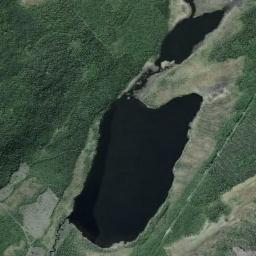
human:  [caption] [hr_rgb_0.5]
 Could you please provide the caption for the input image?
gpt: There are many trees around the lake .

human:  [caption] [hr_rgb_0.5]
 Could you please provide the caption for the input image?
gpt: There is an irregular blue lake on the ground with lush green vegetation .

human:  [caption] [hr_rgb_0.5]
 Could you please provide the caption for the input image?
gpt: The lake in the picture is very blue .

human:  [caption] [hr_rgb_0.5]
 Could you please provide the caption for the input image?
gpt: The two lakes lie in the dense forest and the water is dark blue .

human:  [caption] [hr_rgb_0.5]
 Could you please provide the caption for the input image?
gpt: There are green forests around the lake .